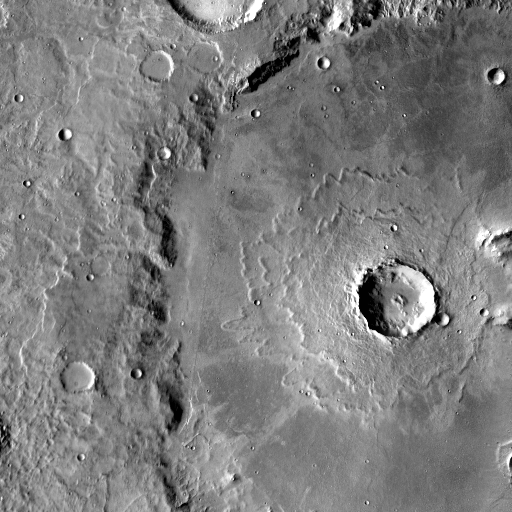
Crater classes present: Background, Other, Layered, Buried, Secondary